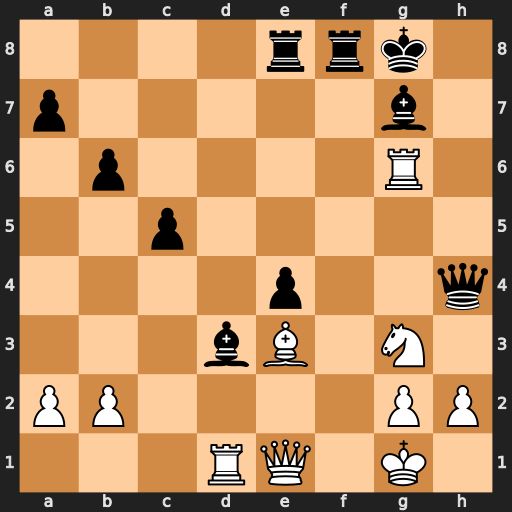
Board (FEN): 4rrk1/p5b1/1p4R1/2p5/4p2q/3bB1N1/PP4PP/3RQ1K1
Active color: w
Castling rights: -
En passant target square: -
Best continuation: Rxg7+ Kxg7 Nf5+ Rxf5 Qxh4